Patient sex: F
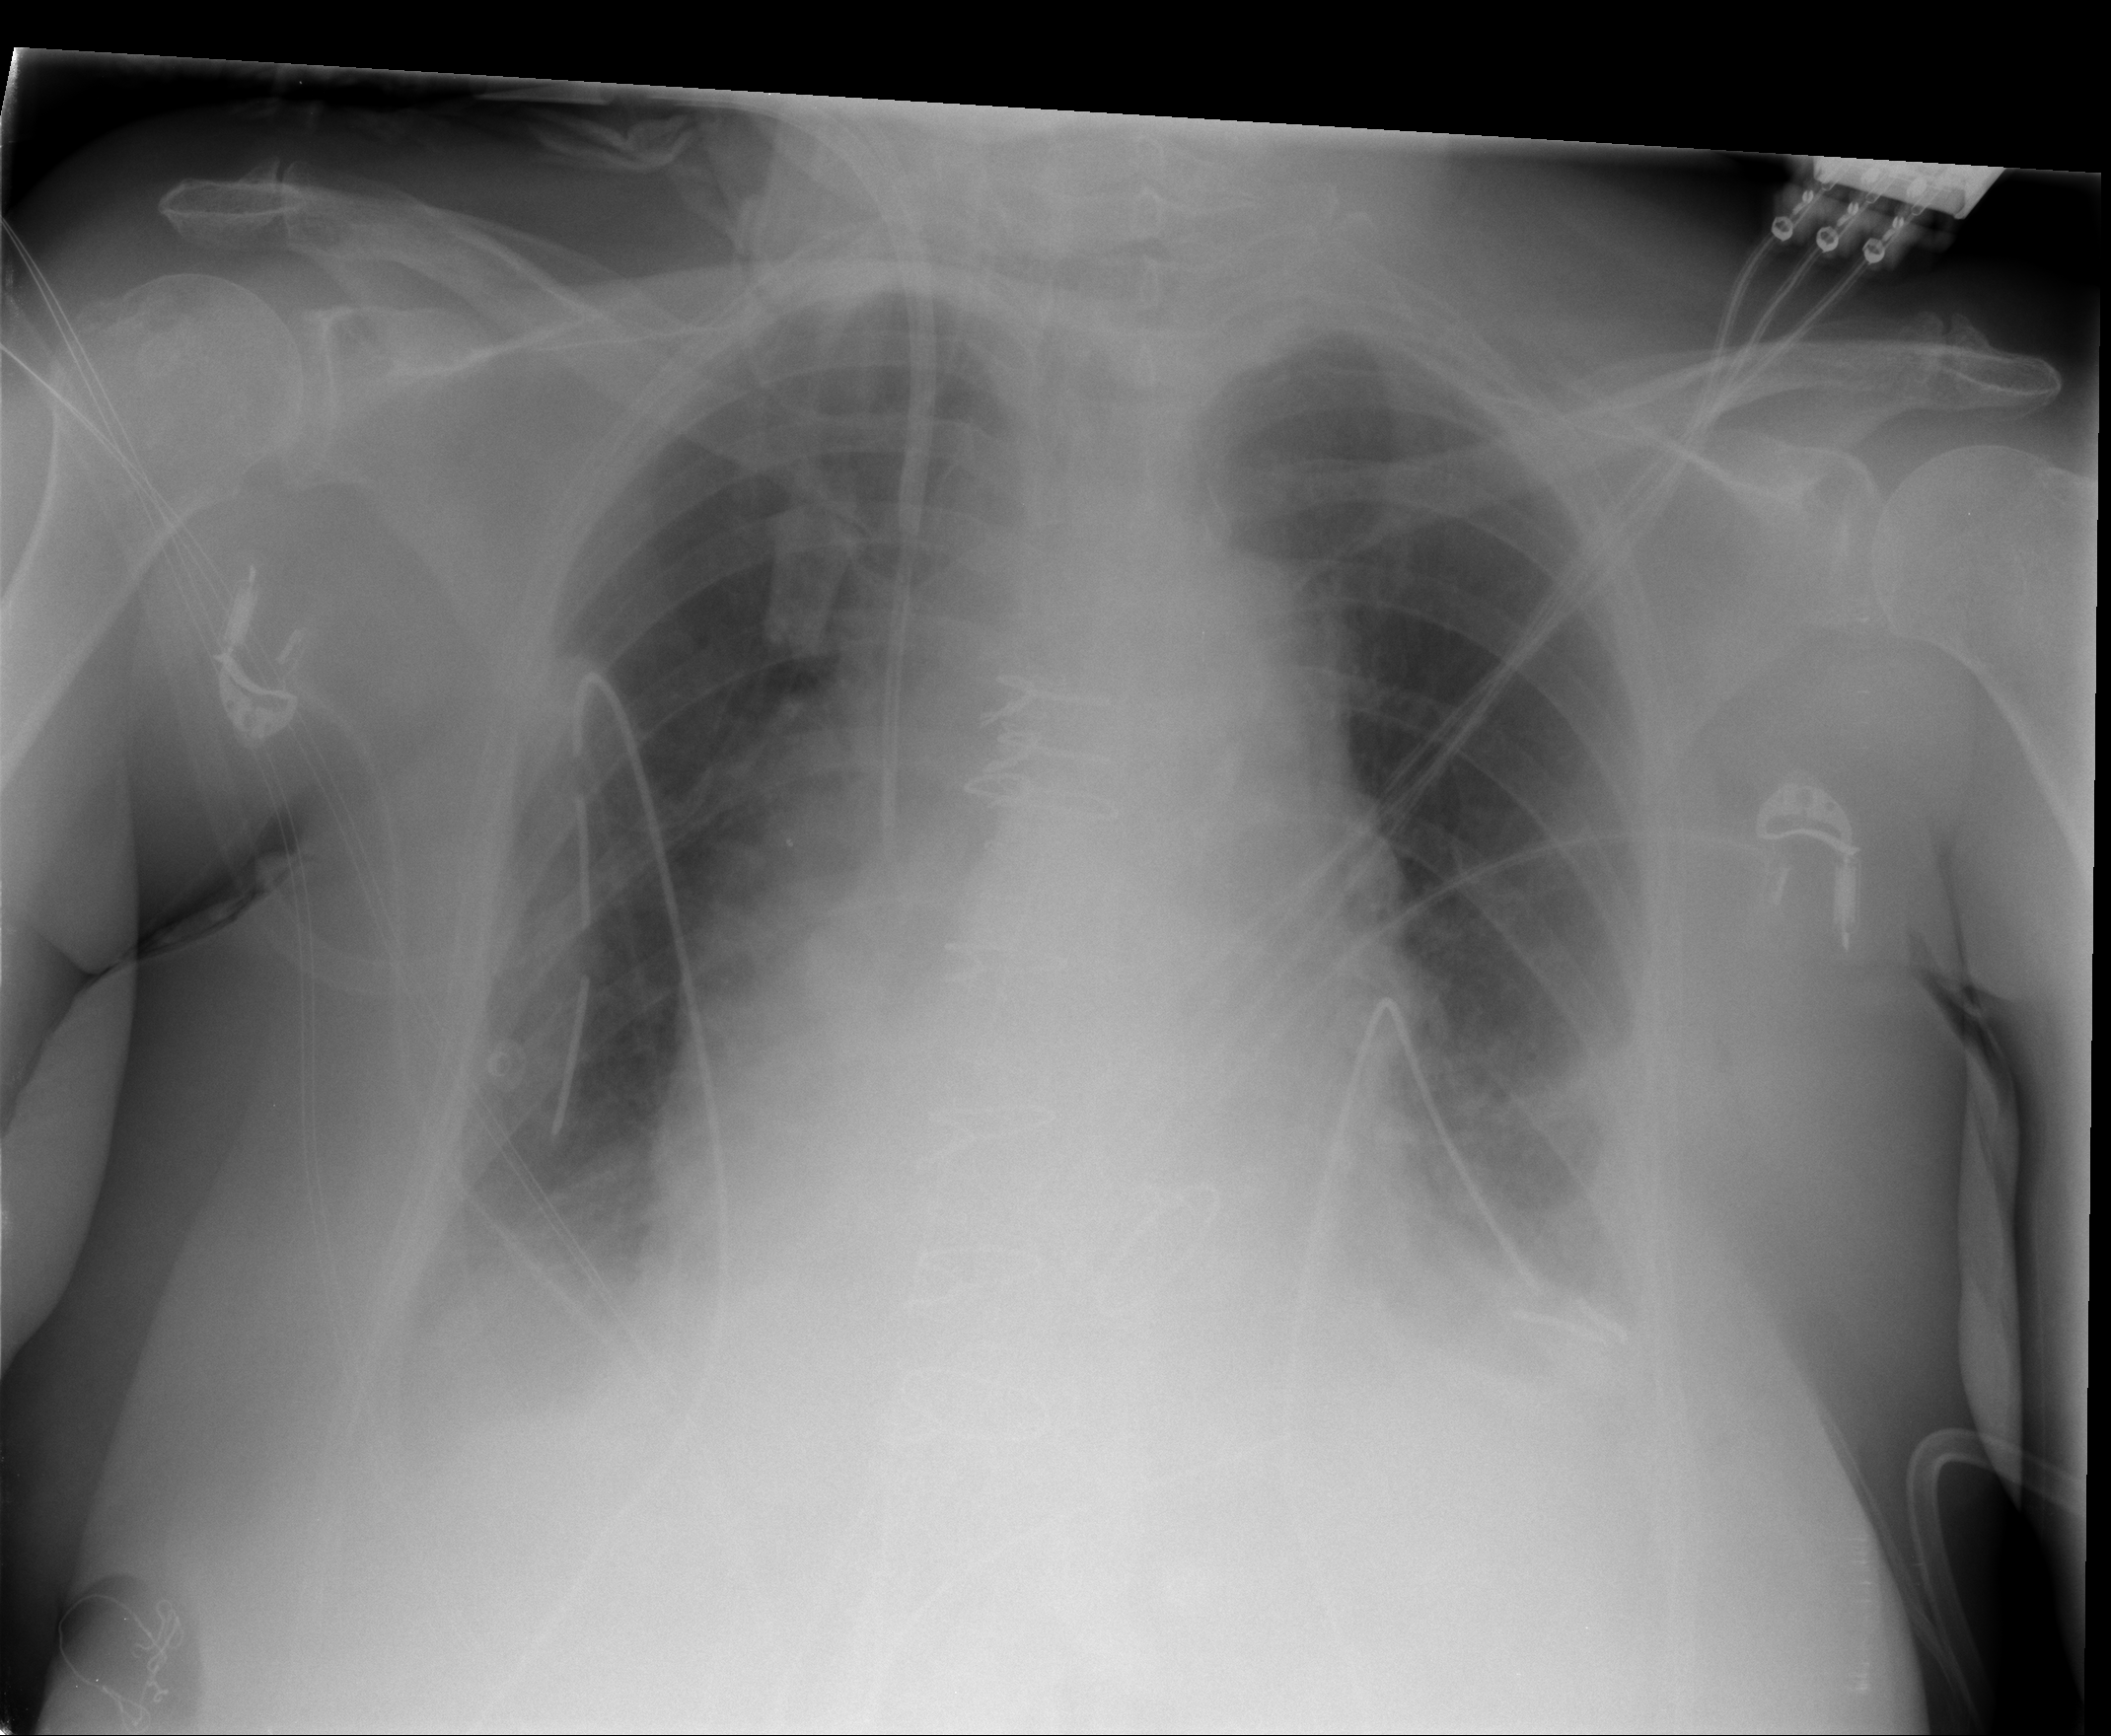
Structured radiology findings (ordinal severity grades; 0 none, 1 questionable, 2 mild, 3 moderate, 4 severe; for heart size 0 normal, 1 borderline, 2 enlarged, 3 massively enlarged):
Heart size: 2
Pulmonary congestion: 2
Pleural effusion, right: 2
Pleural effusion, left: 2
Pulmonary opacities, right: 0
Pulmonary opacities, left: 0
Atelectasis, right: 2
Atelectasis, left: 2